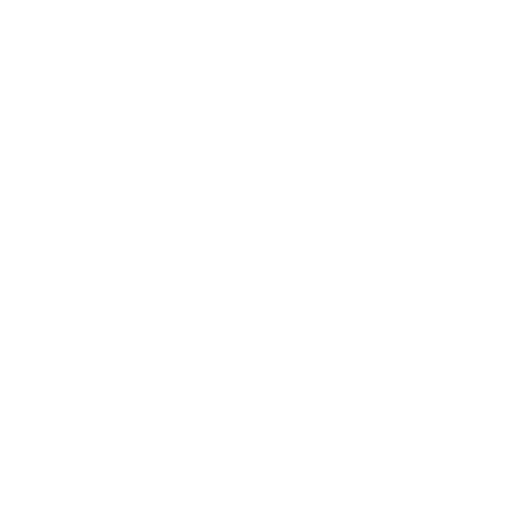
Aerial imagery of mountain in Alaska named Punch Hill containing only unknown